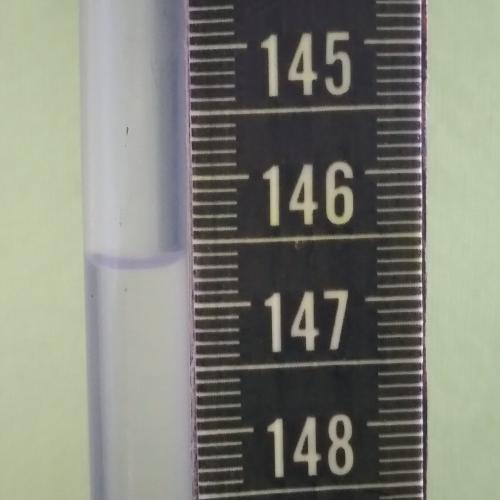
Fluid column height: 146.7 cm